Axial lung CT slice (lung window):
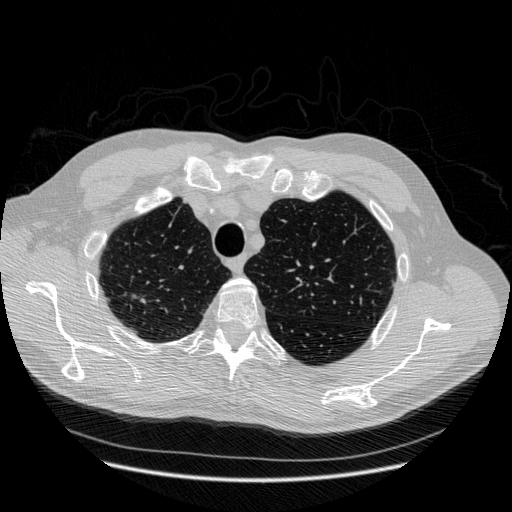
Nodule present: no